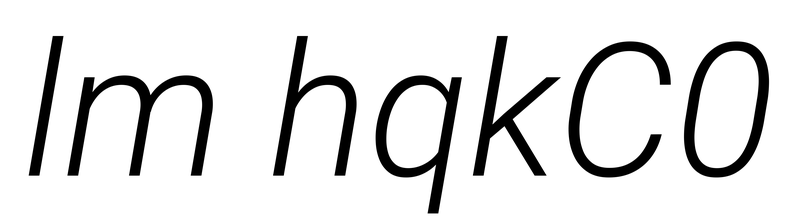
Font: Roboto-Italic_Light_Italic